Question: I am trying to run HackMD (<URL> project on my laptop with pm2.
I can see the status is online with the command 'pm2 show 0' but I cannot open the page with browser with the URL 'http://localhost:3306' - it shows 'This site can't be reached'.
Does anyone know what's wrong?
config.json:
'''
{
"development": {
"domain": "localhost",
"db": {
"username": "",
"password": "",
"database": "hackmd",
"host": "localhost",
"port": "3306",
"dialect": "mysql"
}
},
'''

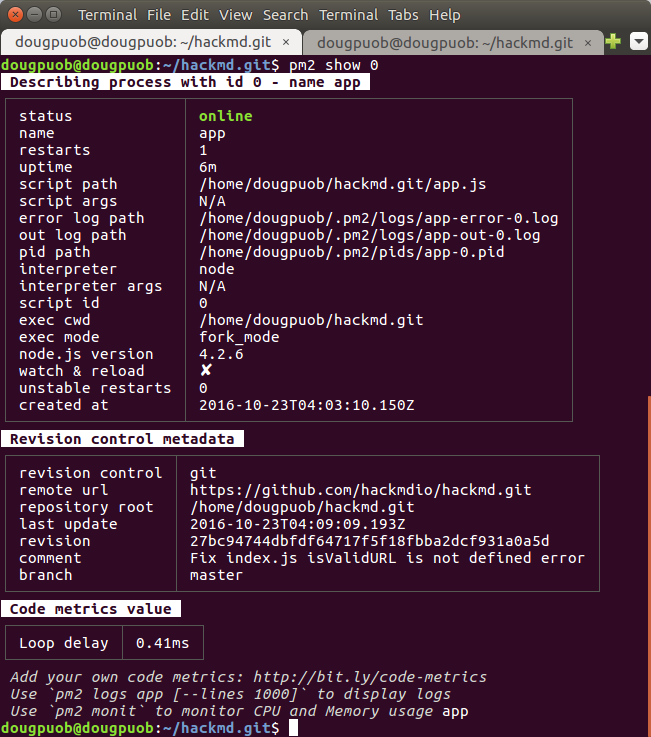
Answer: I got solution to this question, the owner of project provide docker image on Dockhub <URL>, build the service with docker is easier.